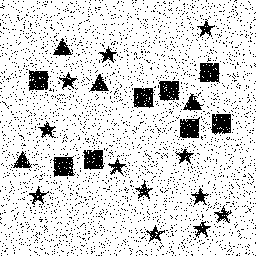
Squares: 8
Triangles: 4
Stars: 12
Total shapes: 24